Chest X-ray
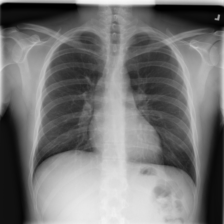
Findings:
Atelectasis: negative
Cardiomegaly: negative
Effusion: negative
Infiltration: positive
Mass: negative
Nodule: negative
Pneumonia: negative
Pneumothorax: negative
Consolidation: negative
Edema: negative
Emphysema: negative
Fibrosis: negative
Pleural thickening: negative
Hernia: negative